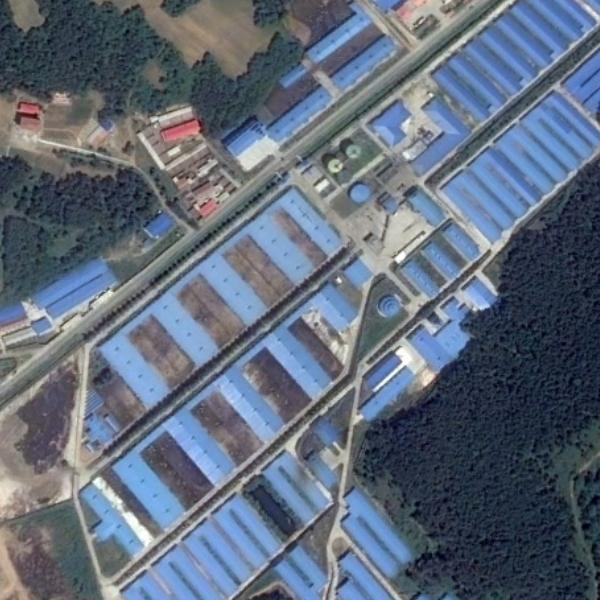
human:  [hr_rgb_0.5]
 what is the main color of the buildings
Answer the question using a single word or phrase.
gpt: blue